Question: Given the following type in F#
'''
type Message = string * AsyncReplyChannel<SymbolicExpression>
'''
How can I construct it ? Great stuff over at <URL>, but I cannot find how to construct the new 'algebraic data type' 'Message'.
Here's what I'm trying to do:
'''
member x.Evaluate(expression: string, ?timeout) : SymbolicExpression =
agent.PostAndReply(fun c -> Message (expression,c), ?timeout=timeout)
'''
I'm trying to expose the 'MailboxProcessor' to C# and try to keep as much F# specific types away from the C# code. Therefore I'm trying to only take in a string and resturn a 'SymbolicExpression' type ( from the 'RDotNet' namespace ).
Ok - so here's the full source.
'''
open RDotNet
type Message = string * AsyncReplyChannel<SymbolicExpression>
type RInterfaceAgent(dllpath:string, rhome:string) =
let engine =
RDotNet.REngine.SetEnvironmentVariables(dllpath,rhome)
RDotNet.REngine.GetInstance()
let agent = MailboxProcessor<Message>.Start(fun inbox ->
let rec messageLoop n = async {
let! (msg, channel) = inbox.Receive()
engine.Evaluate(msg) |> channel.Reply
do! messageLoop (n+1)
}
messageLoop 0
)
member x.Evaluate(ex: string, ?timeout) : SymbolicExpression =
agent.PostAndReply((fun c -> Message (ex, c)), ?timeout=timeout)
'''
Error message in this part: '(fun c -> Message (ex, c))' is:
> The value or constructor Message is not defined

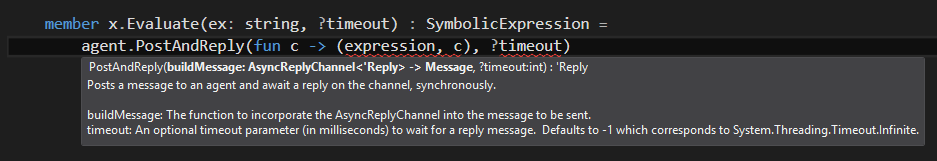
Answer: The way you defined it, 'Message' is only an alias for 'Tuple<String, AsyncReplyChannel<SymbolicExpression>>' so it does not have an explicit constructor, any Tuple of the specified pair is a Message. You can just return a '(expression,c)', instead of 'Message (expression,c)'
What you are looking for is probably making it a record type:
> type Message = {str: String; expression: AsyncReplyChannel<SymbolicExpression> }
And then you'll only be able to construct it by explicitly naming the fields
> {str=... ;expression = ... }